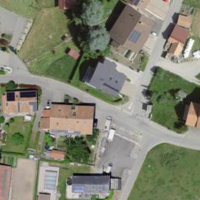
EUNIS habitat code: 55
Species observed at this site:
Circaea lutetiana